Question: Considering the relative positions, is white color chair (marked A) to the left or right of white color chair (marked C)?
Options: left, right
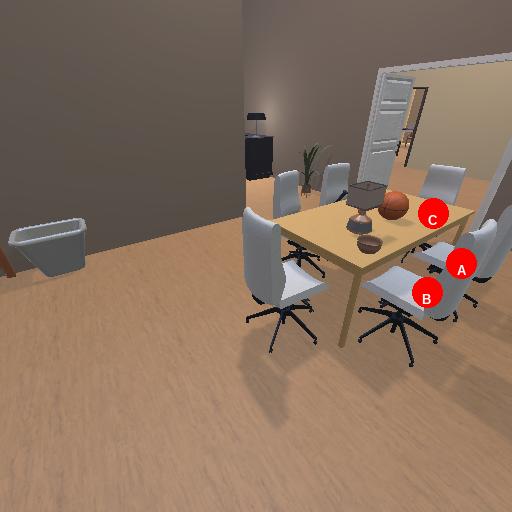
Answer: left